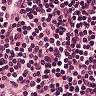
Metastatic tissue present: no